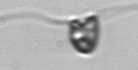
Label: flagellate_morphotype1